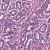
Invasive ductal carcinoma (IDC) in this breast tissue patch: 1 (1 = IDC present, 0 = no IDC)